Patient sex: M
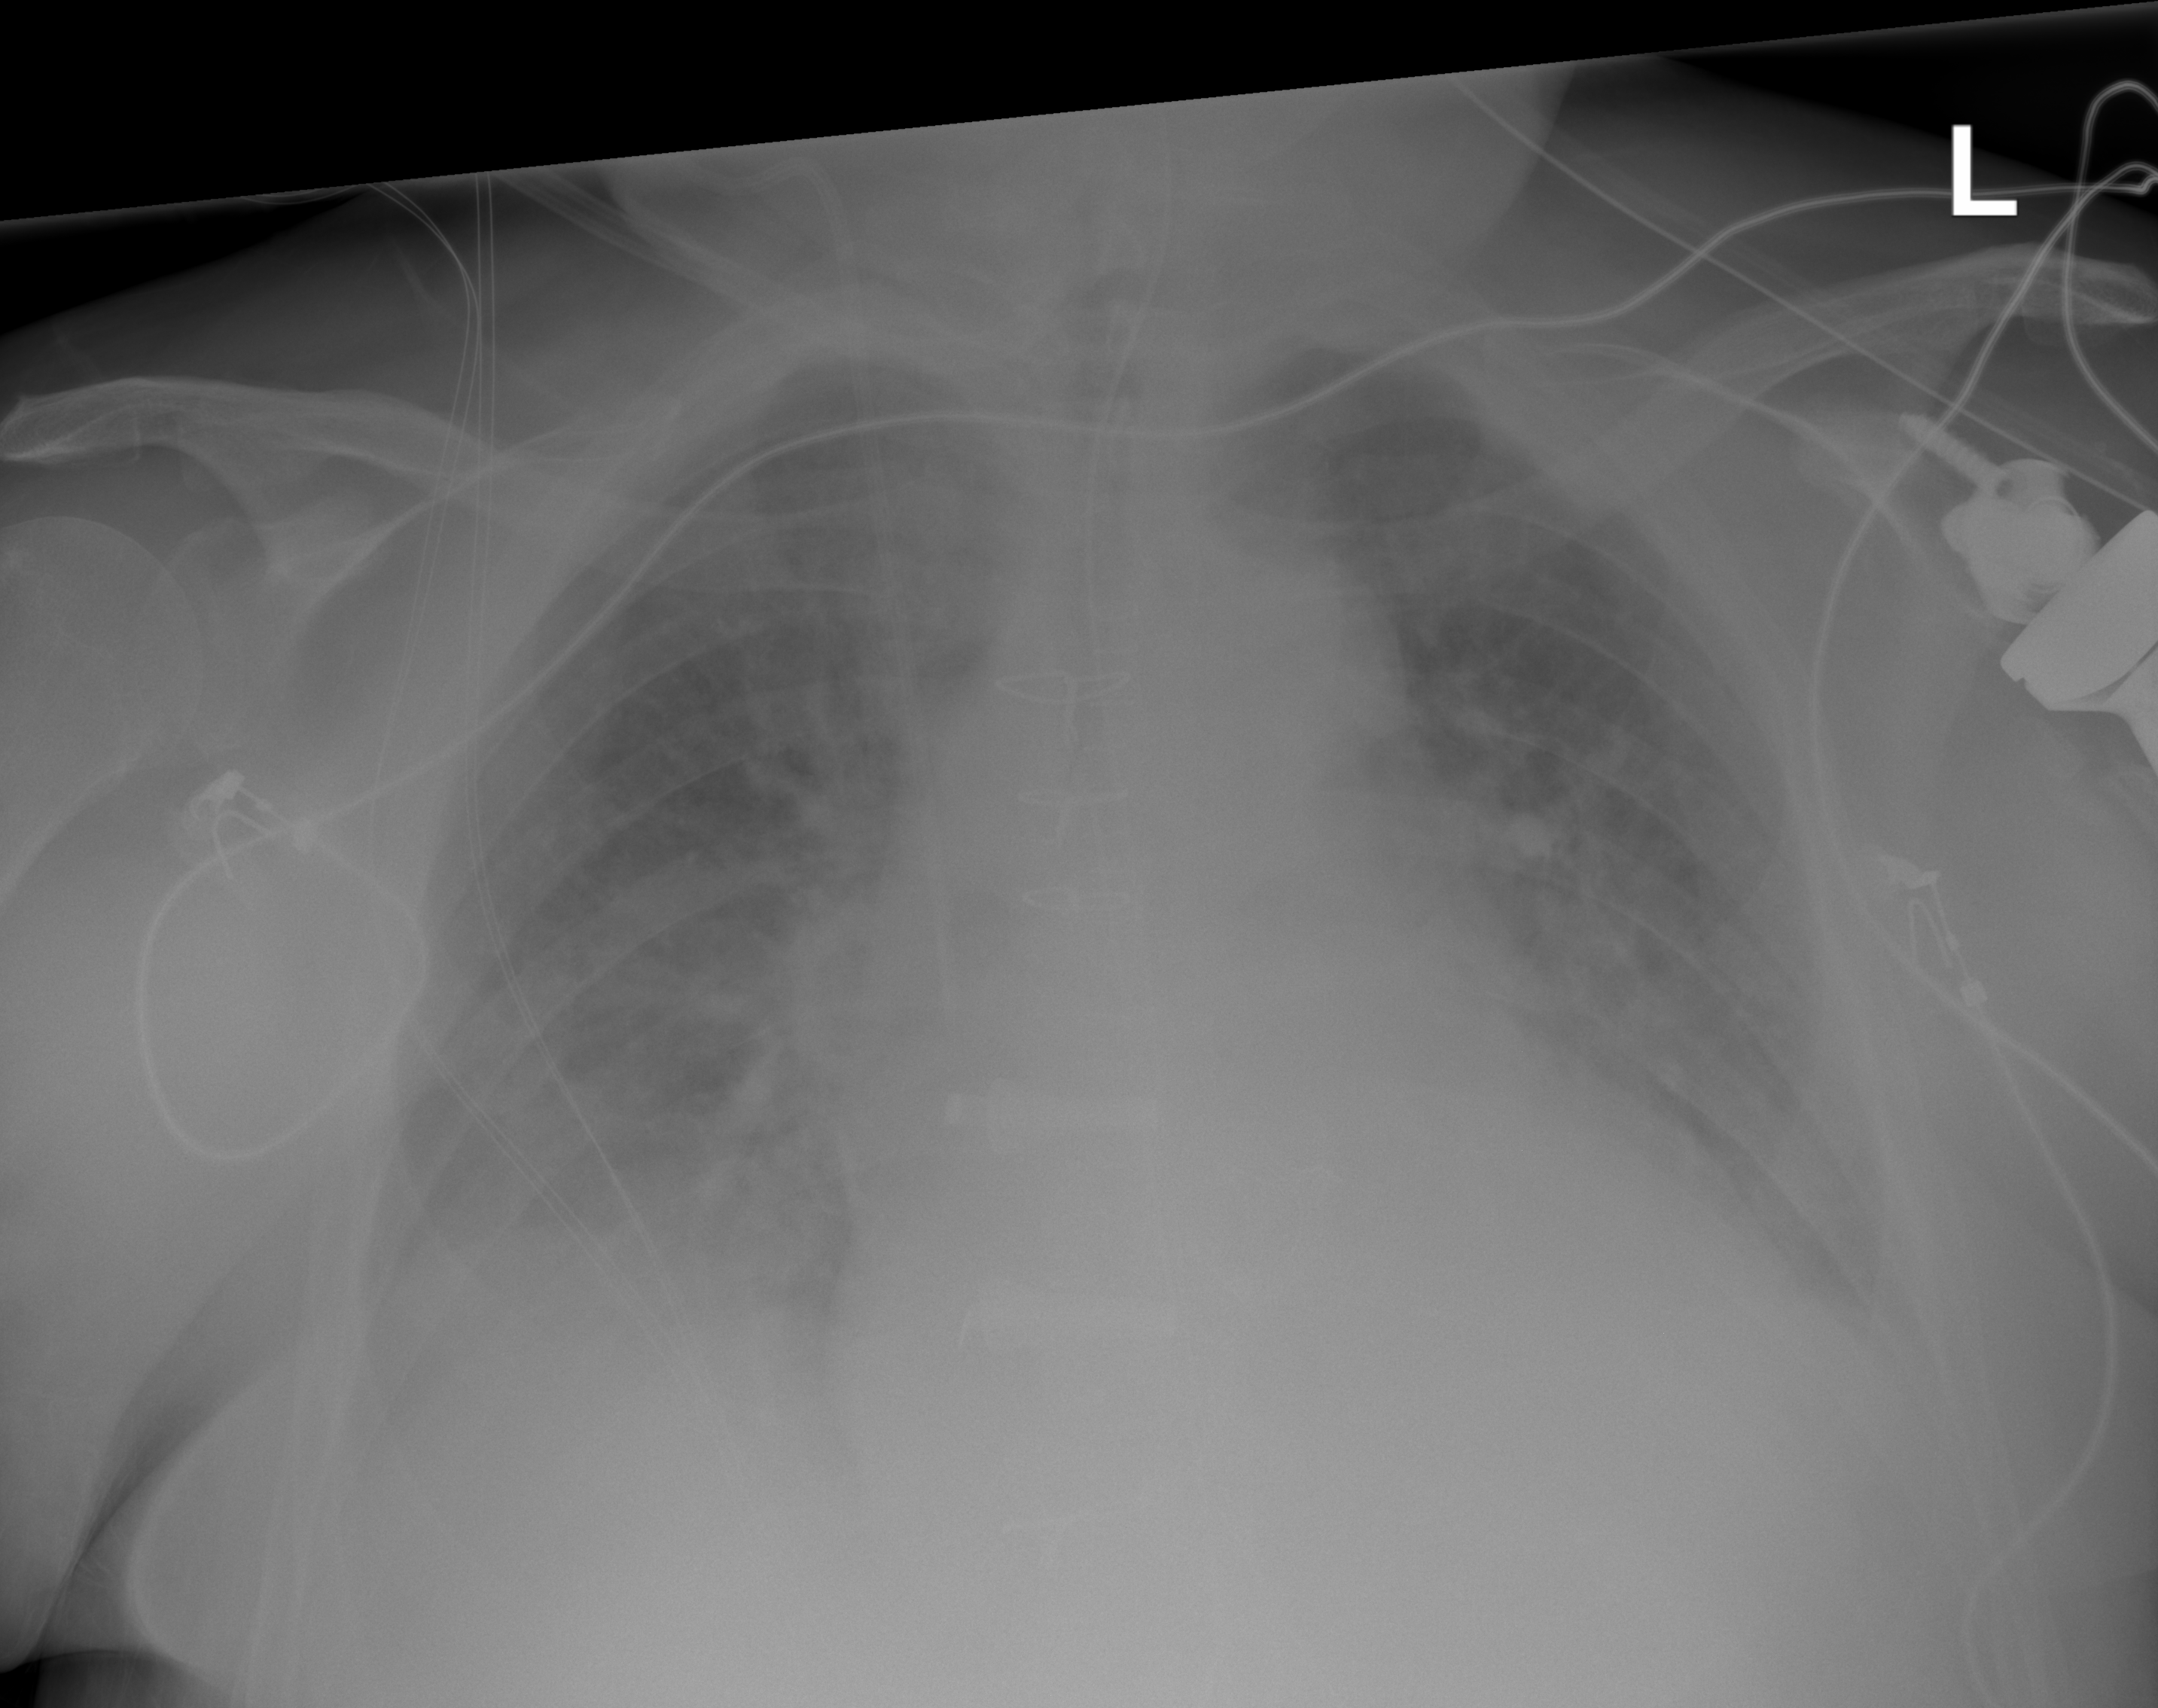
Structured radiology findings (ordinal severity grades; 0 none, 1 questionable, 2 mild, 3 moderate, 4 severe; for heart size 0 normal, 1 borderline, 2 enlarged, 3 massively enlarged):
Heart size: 2
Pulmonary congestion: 2
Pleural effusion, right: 2
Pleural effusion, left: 2
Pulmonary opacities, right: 0
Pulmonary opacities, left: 0
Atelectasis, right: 2
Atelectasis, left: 2